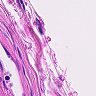
Metastatic tissue present: no